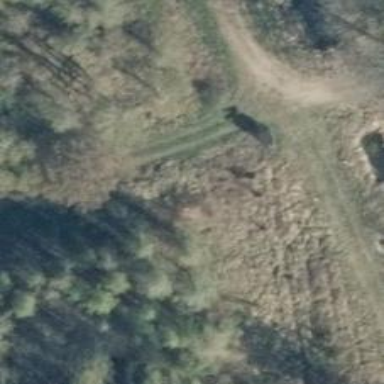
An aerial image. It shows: Hunting stand.